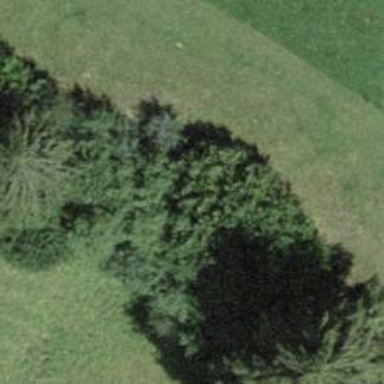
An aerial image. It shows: Row of trees in natural setting.